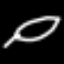
Label: leaf